Question: Given the first 35 numbers in a 36-square grid, find the smallest positive integer such that all the numbers in the 36-square grid can be divided into two parts of 18 numbers + 18 numbers, where the sum of the two parts is equal.
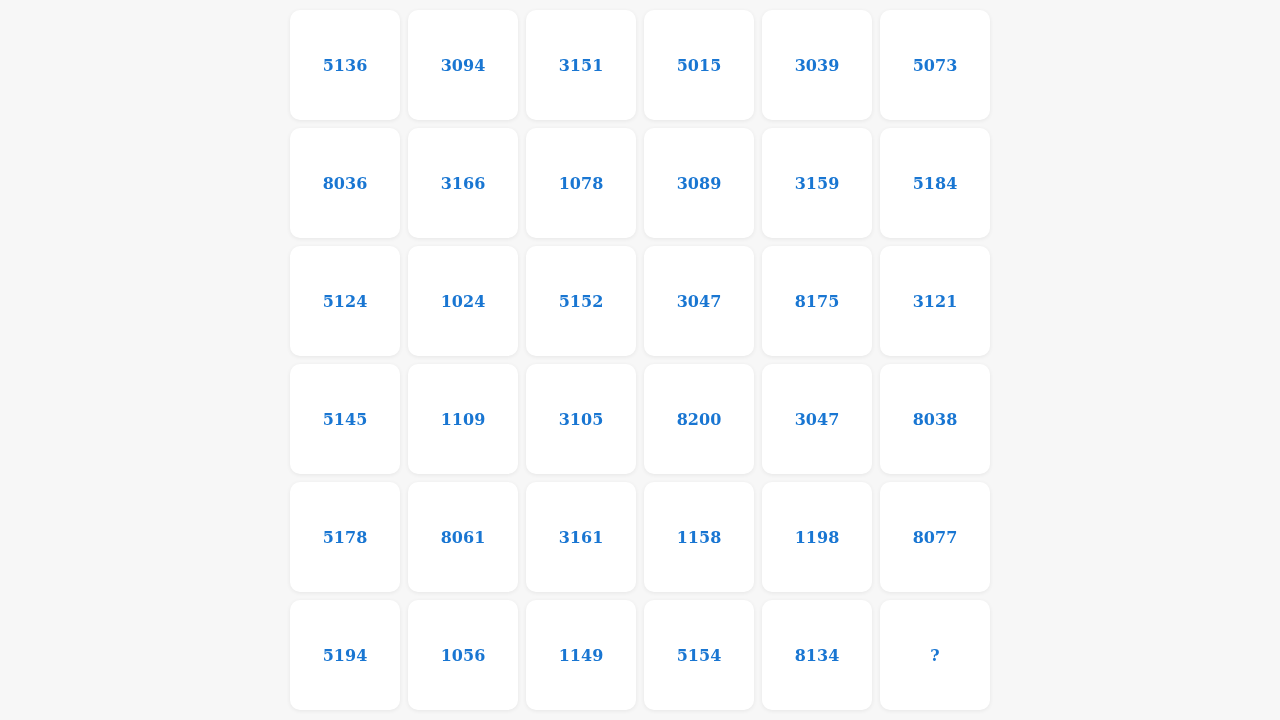
Answer: 1